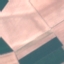
Label: AnnualCrop